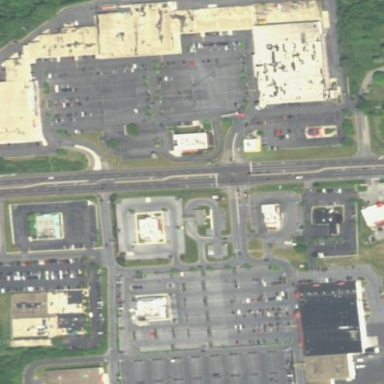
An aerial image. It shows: Retail area.